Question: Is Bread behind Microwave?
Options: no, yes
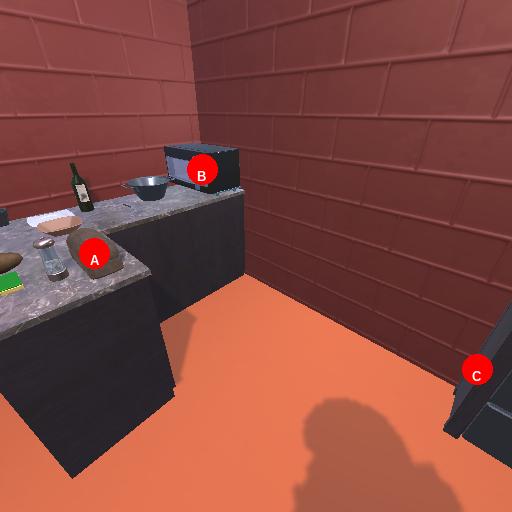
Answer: no